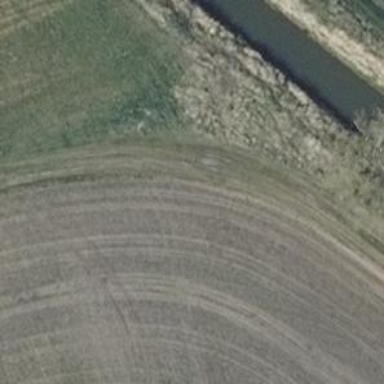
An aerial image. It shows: Grassy track with grade5 tracktype.